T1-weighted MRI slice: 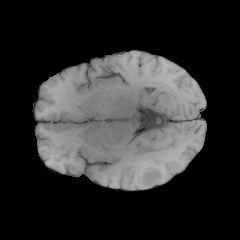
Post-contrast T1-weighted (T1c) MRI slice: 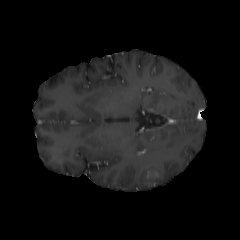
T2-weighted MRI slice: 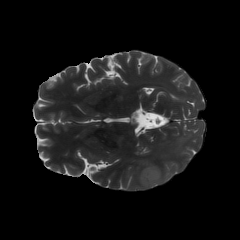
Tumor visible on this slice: yes